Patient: sex M, age 81
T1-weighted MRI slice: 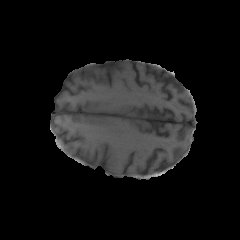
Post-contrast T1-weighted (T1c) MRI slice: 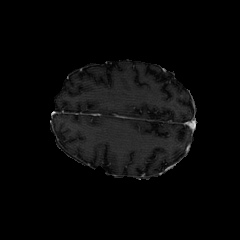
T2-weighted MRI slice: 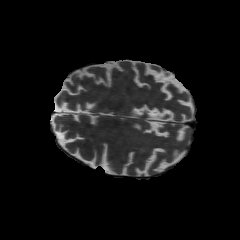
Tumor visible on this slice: no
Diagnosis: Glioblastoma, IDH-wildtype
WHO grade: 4